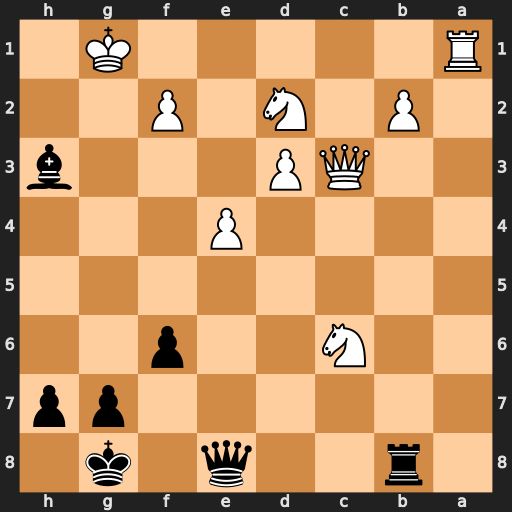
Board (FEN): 1r2q1k1/6pp/2N2p2/8/4P3/2QP3b/1P1N1P2/R5K1
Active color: b
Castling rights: -
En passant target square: -
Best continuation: Qg6+ Kh2 Qg2#